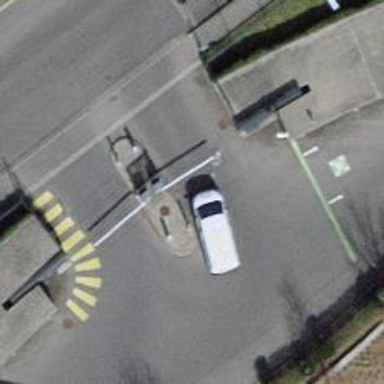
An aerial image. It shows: Gate.